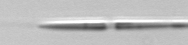
Label: pennate_Pseudo-nitzschia